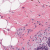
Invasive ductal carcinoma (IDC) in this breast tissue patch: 0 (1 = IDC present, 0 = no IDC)